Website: lowes
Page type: order-returns
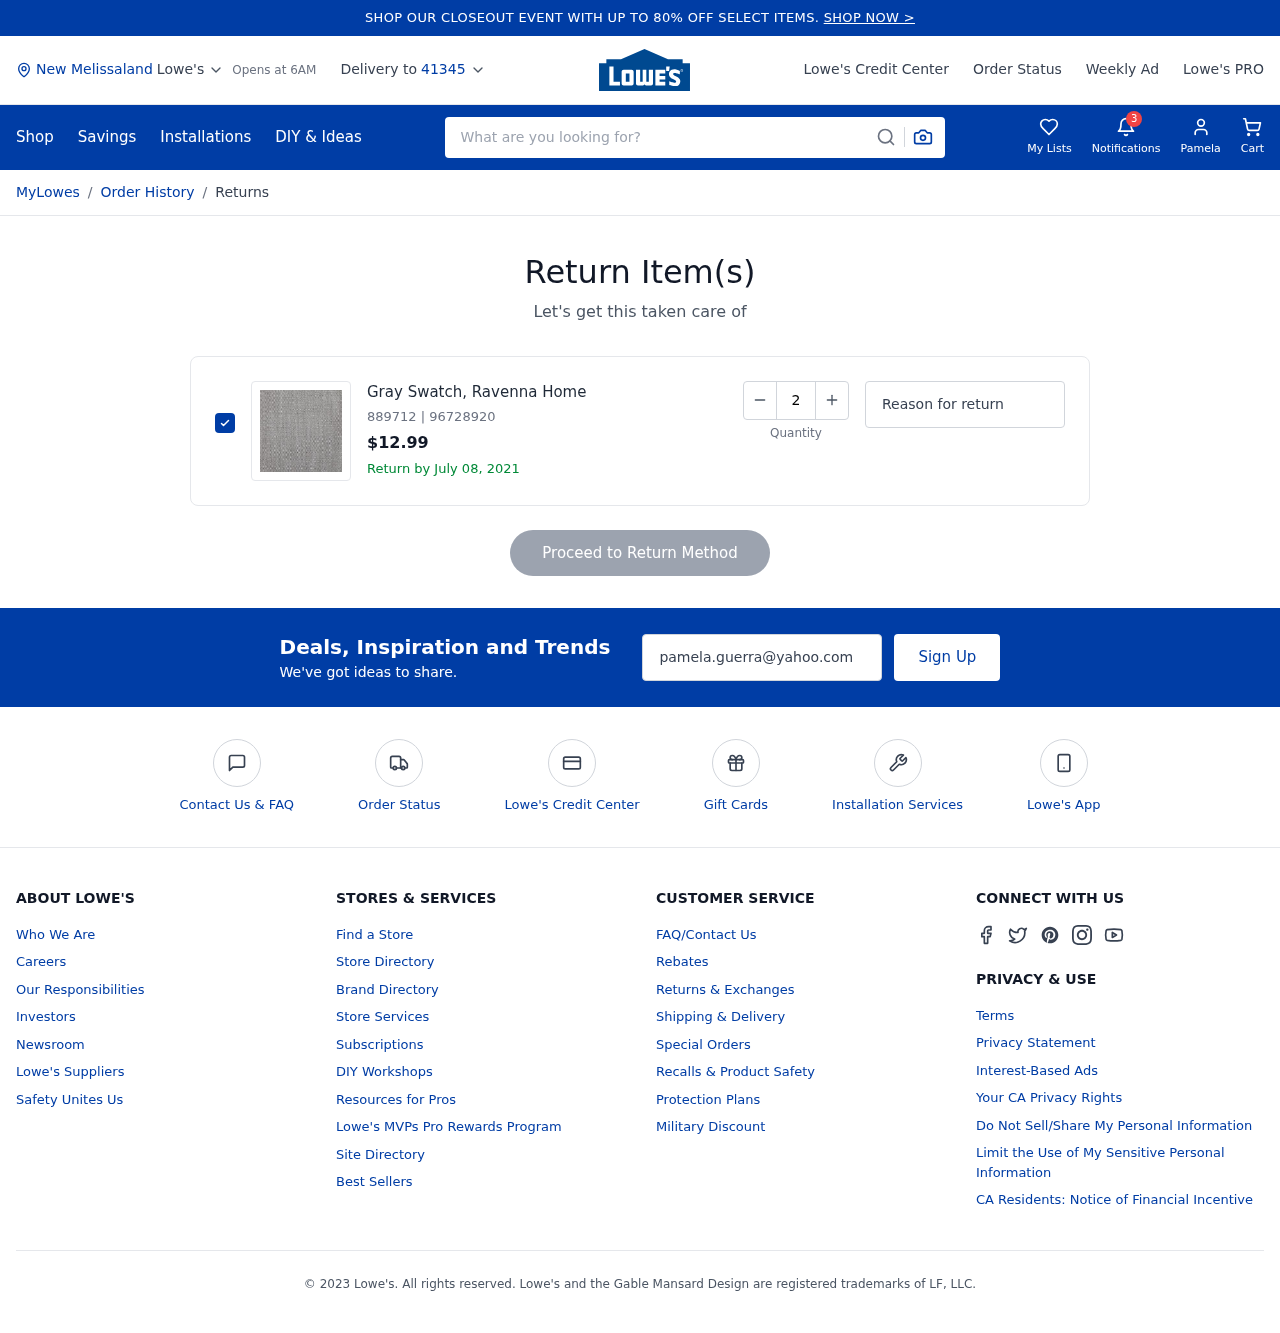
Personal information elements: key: PII_CITY
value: New Melissaland
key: PII_FIRSTNAME
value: Pamela
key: PII_POSTCODE
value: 41345
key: PII_EMAIL
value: pamela.guerra@yahoo.com
Product elements: key: PRODUCT1_NAME
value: Gray Swatch, Ravenna Home
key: PRODUCT1_PRICE
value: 12.99
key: PRODUCT1_ITEM_NUMBER
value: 889712
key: PRODUCT1_MODEL_NUMBER
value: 96728920
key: PRODUCT1_QUANTITY
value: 2
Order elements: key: ORDER_RETURN_BY_DATE
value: July 08, 2021